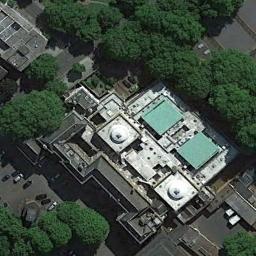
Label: church